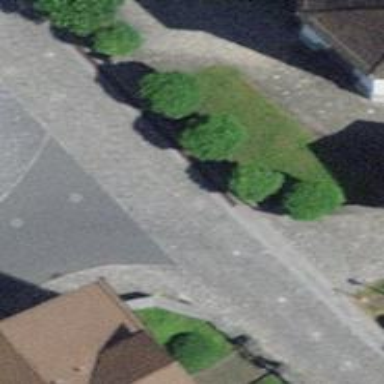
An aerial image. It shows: Asphalt road in living street with sett sidewalks on both sides.